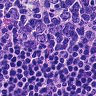
Metastatic tissue present: no